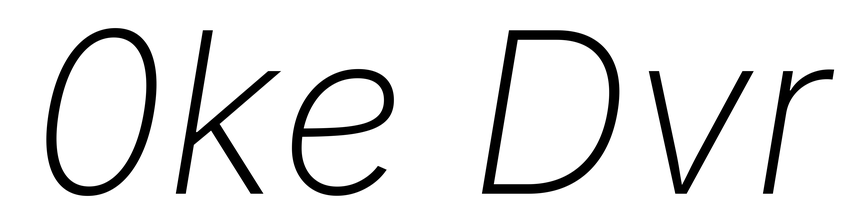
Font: Inter-Italic_ExtraLight_Italic